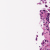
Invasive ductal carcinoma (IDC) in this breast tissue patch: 0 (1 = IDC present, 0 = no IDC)